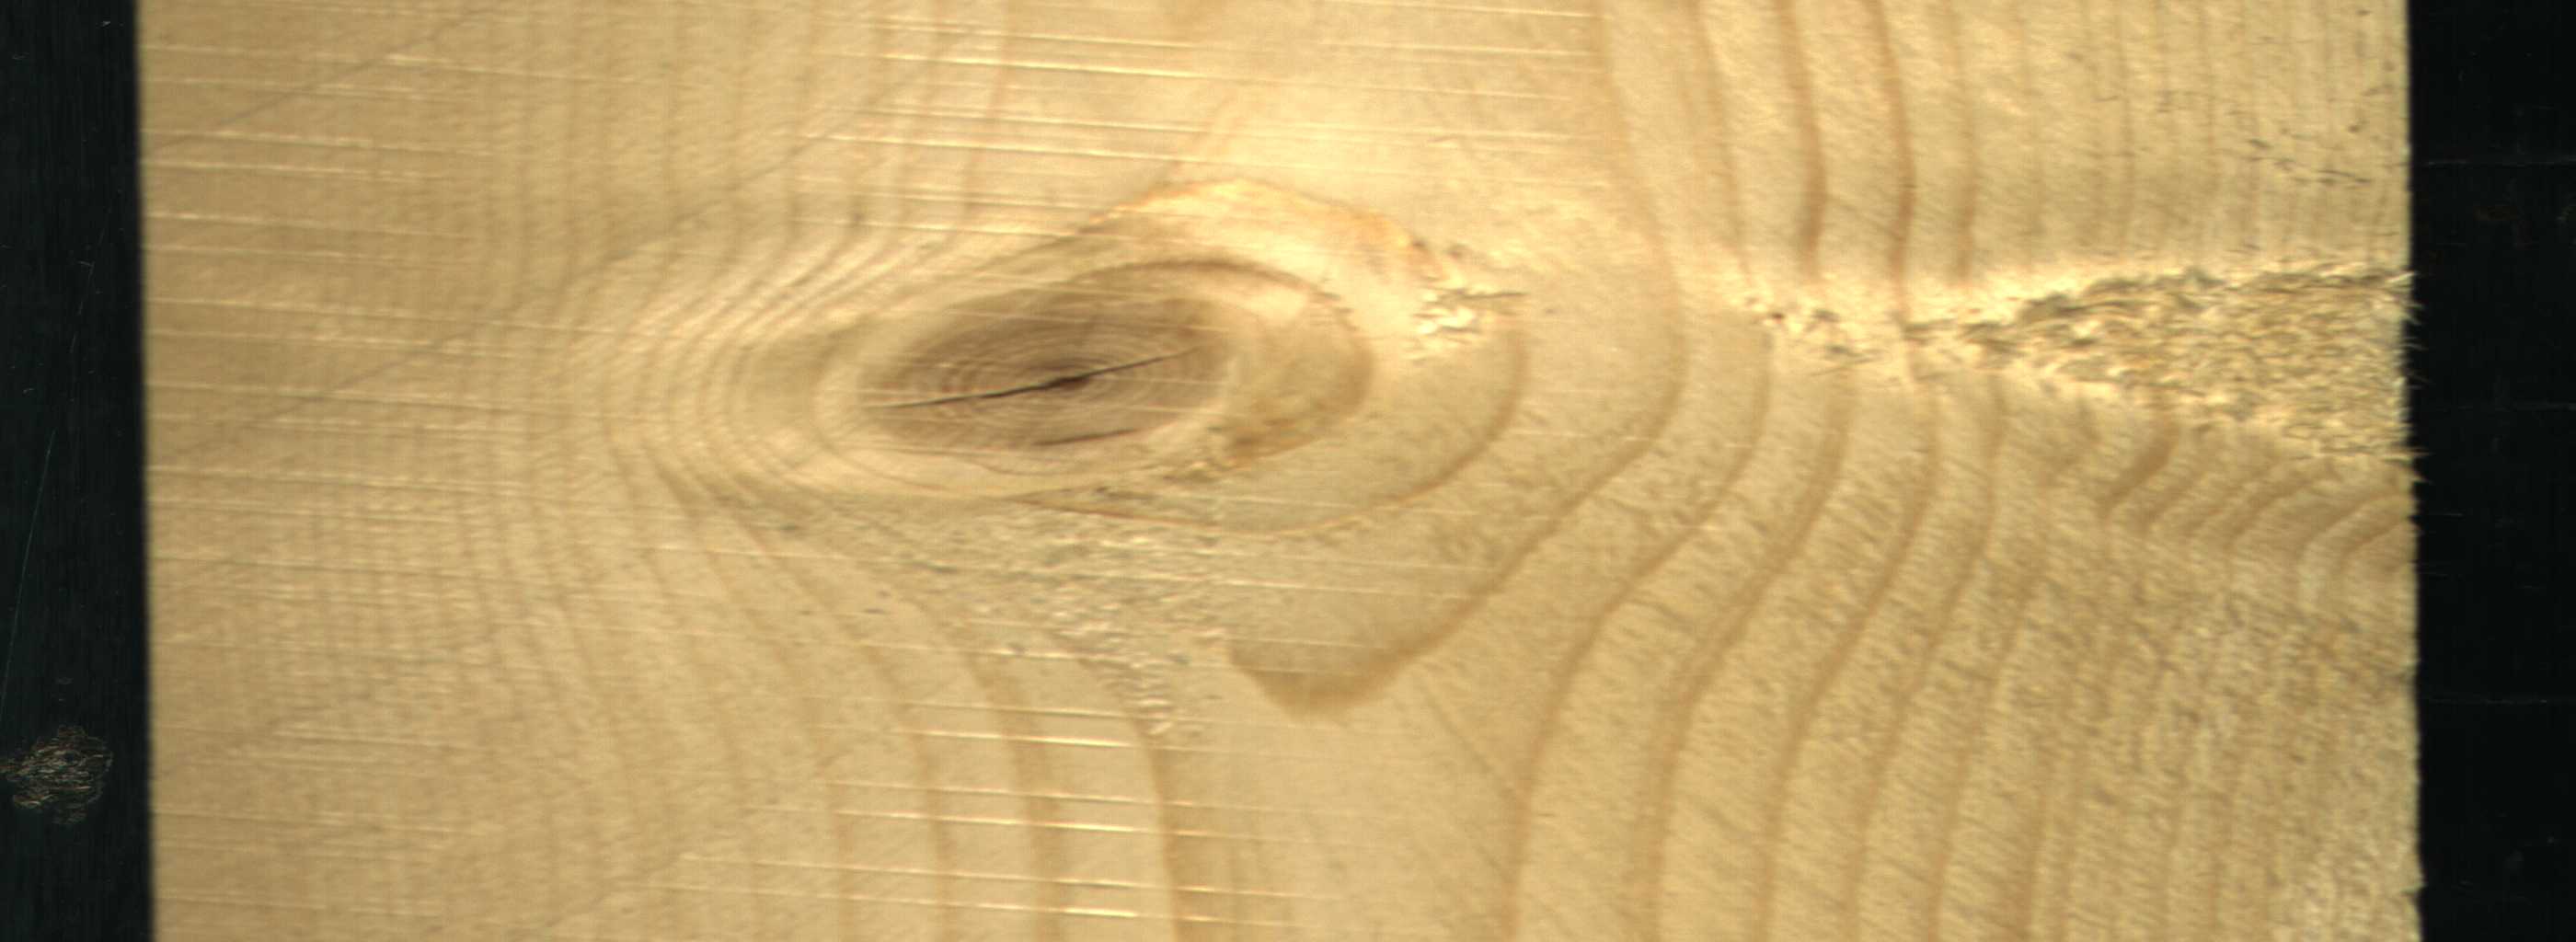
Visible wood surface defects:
knot_with_crack